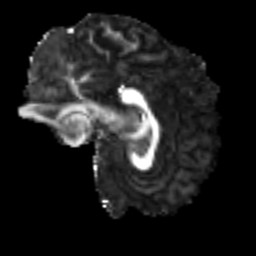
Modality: FA
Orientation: sagittal
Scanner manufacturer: siemens
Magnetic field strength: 3 T
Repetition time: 3.6 s
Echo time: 0.092 s